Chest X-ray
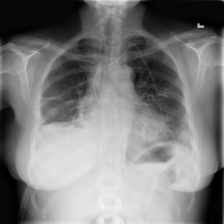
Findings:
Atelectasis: negative
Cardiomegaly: negative
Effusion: negative
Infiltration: negative
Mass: negative
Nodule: negative
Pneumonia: negative
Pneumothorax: negative
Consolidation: negative
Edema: negative
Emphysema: negative
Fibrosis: negative
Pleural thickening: positive
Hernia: negative